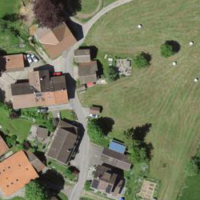
EUNIS habitat code: 54
Species observed at this site:
Salvia pratensis